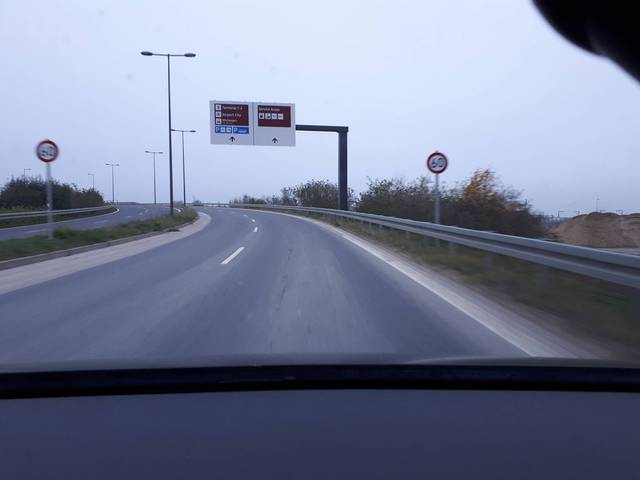
Region: Germany
Coordinates: 52.373, 13.5325